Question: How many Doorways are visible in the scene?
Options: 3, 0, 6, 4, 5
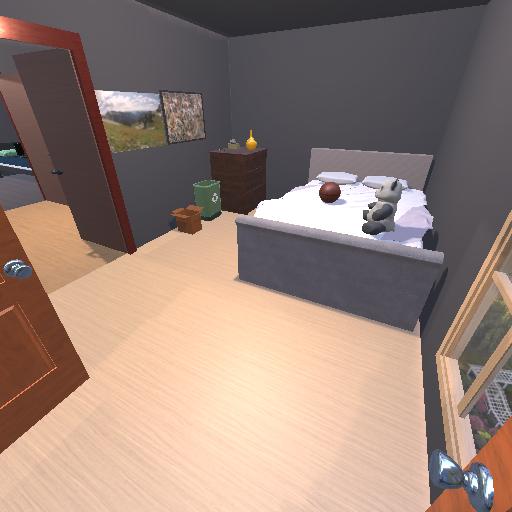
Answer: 3